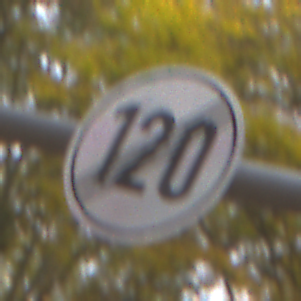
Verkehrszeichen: EndeGeschwindigkeit120
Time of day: Midday
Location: Outdoor (Nature)
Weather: Overcast
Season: NotSpecified
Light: Natural